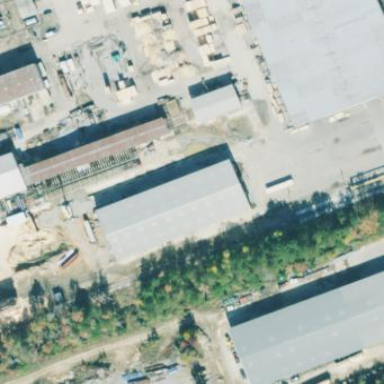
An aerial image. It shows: Industrial building.